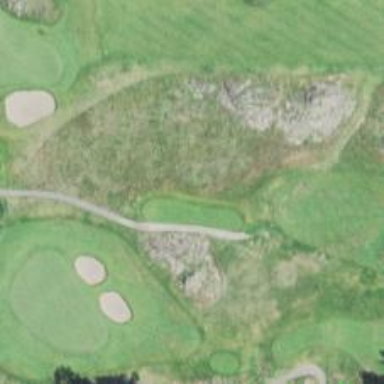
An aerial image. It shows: Golf hole.